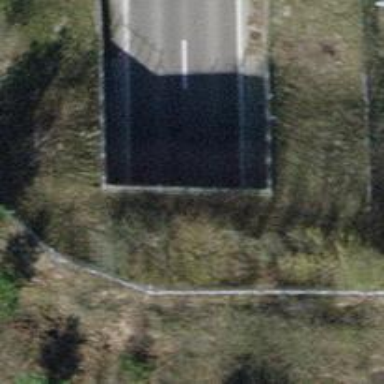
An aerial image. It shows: Primary highway with asphalt surface passing through tunnel.